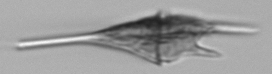
Label: Tripos_lineatus